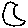
Label: moon